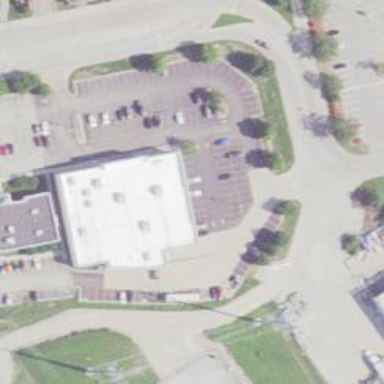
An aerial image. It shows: Retail building.